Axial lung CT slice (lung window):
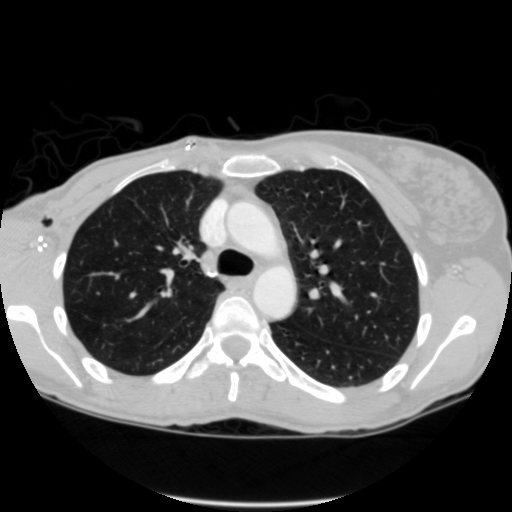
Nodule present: no